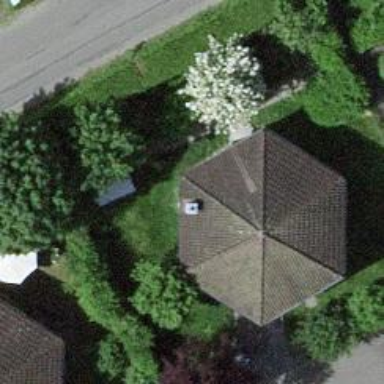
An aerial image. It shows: Residential building with pyramidal roof shape.